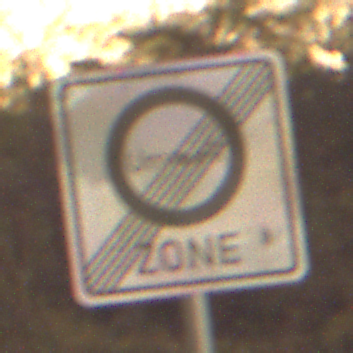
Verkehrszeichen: EndeUmweltzone
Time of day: Night
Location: Outdoor (Nature)
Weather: Clear
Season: NotSpecified
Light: Natural